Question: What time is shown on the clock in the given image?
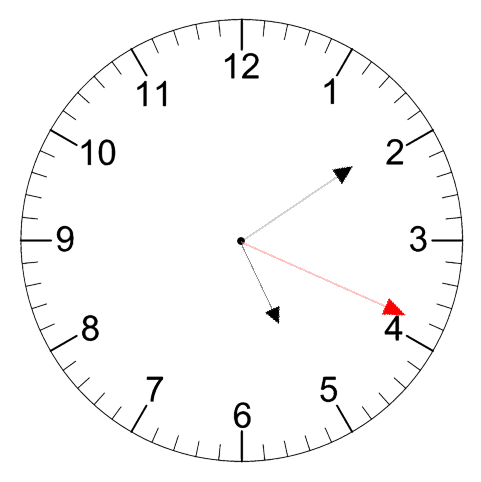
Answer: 05:09:19